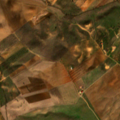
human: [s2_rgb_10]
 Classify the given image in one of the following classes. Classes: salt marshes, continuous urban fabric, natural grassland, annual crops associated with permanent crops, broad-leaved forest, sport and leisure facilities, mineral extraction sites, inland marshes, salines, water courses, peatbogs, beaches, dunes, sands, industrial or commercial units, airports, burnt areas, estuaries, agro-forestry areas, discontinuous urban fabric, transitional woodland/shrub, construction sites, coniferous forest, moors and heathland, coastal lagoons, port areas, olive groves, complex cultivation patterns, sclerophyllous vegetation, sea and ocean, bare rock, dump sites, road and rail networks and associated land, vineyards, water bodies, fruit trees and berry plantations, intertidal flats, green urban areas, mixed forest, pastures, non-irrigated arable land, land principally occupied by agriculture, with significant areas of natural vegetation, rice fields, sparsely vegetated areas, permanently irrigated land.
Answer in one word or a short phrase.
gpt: non-irrigated arable land, complex cultivation patterns